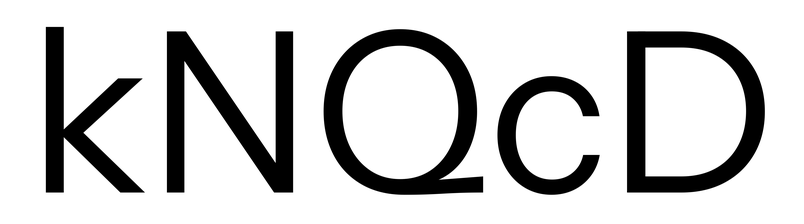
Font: InstrumentSans_Regular